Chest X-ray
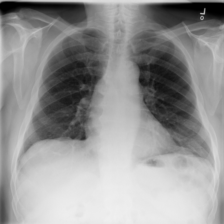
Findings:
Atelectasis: negative
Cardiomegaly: negative
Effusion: negative
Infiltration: negative
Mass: negative
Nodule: negative
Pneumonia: negative
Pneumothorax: negative
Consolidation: negative
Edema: negative
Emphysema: negative
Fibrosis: negative
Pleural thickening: negative
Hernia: negative